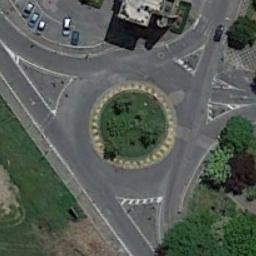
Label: roundabout